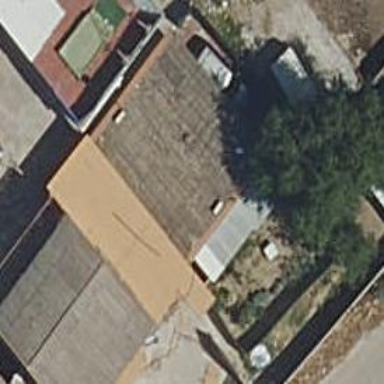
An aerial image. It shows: Residential building.